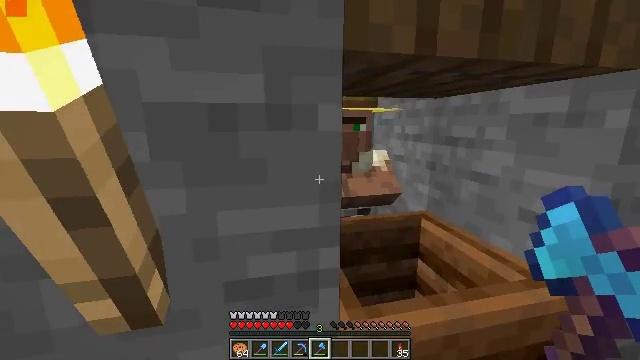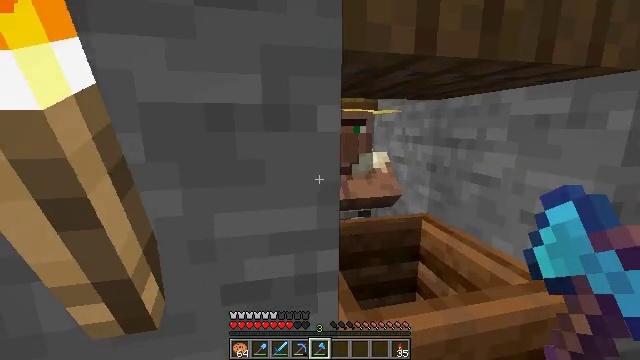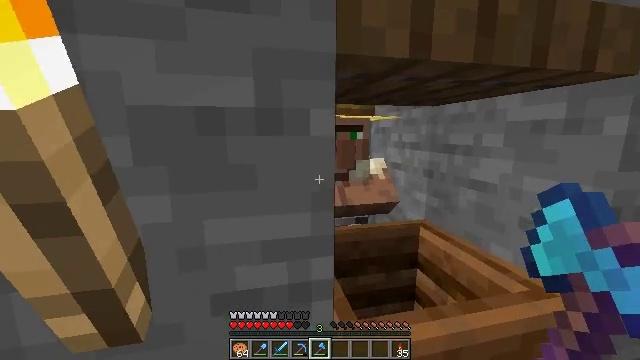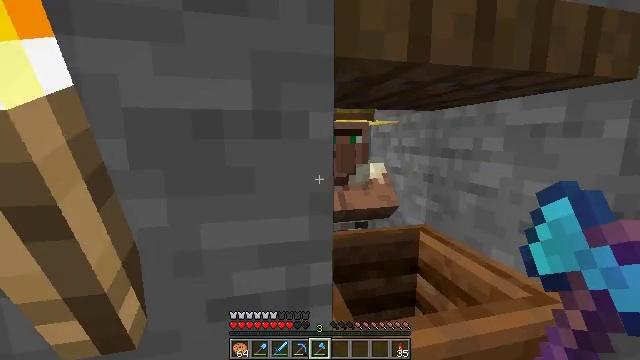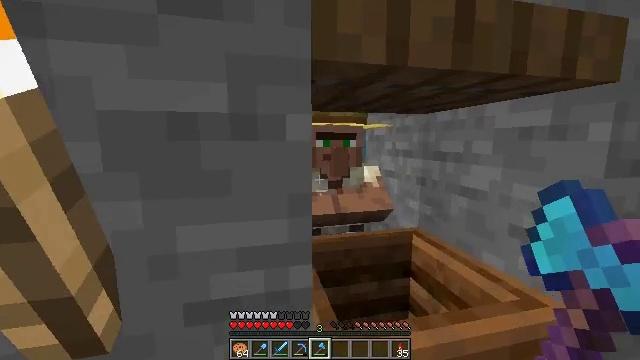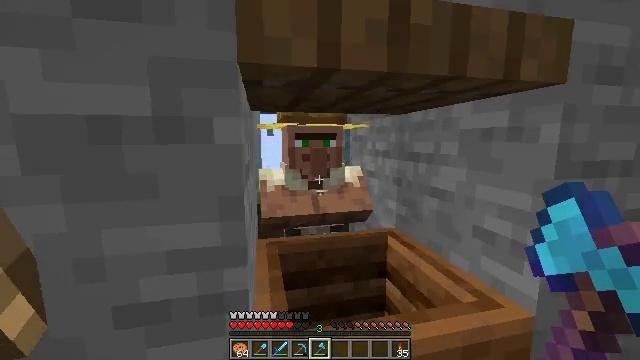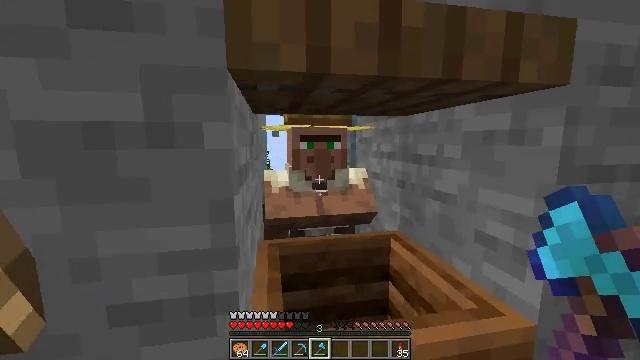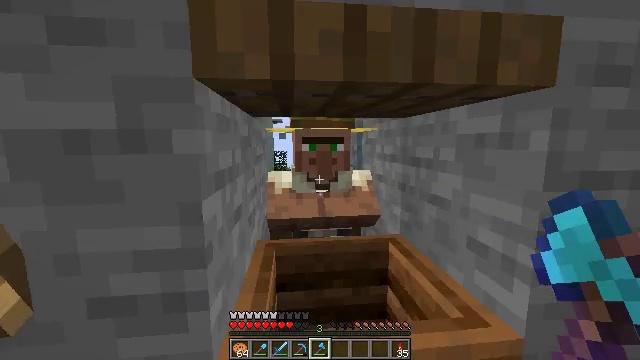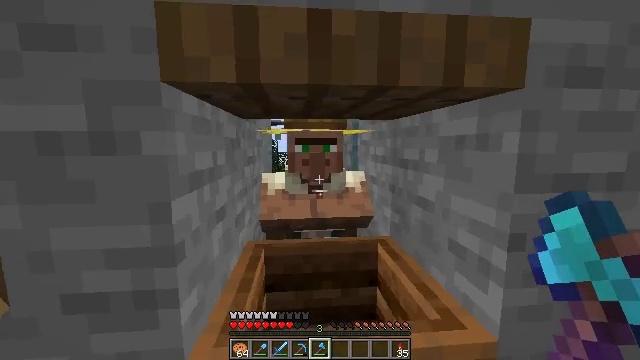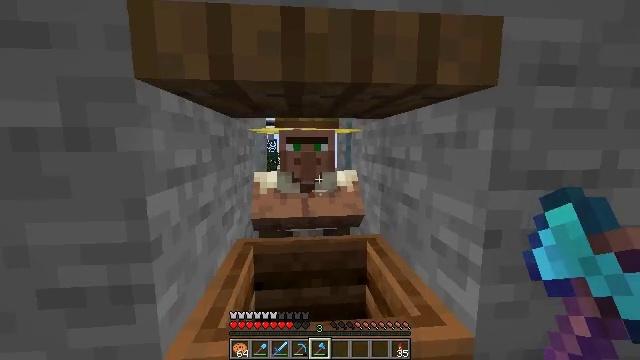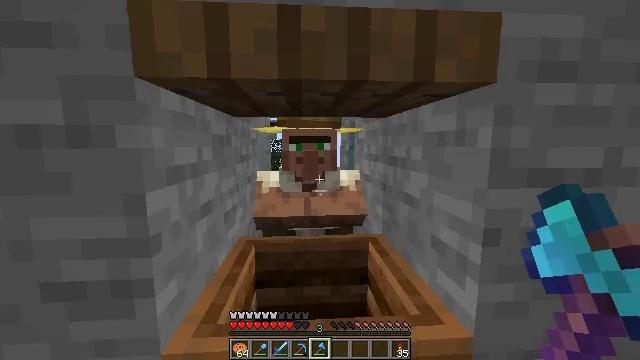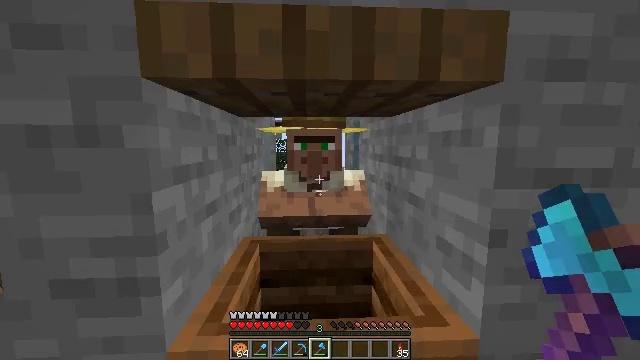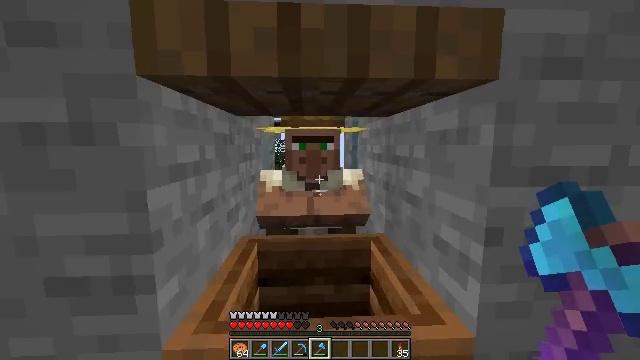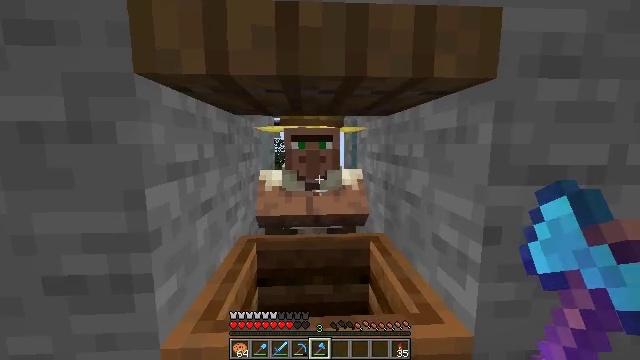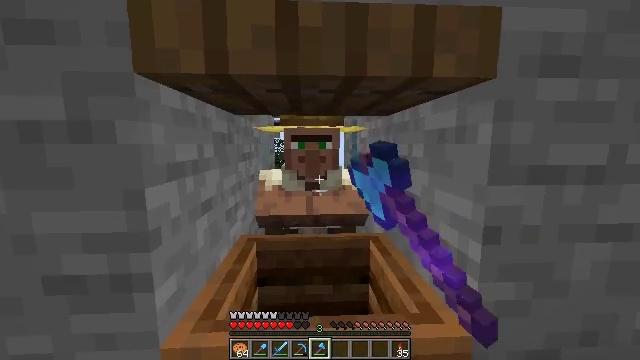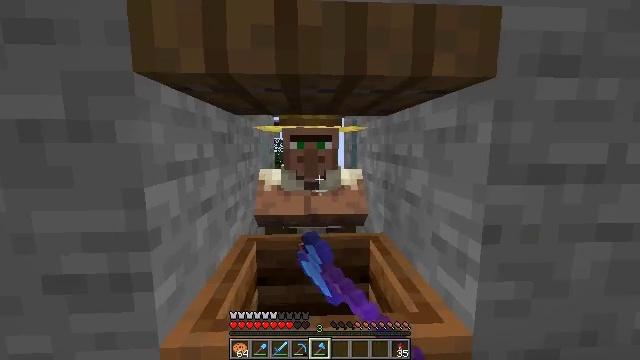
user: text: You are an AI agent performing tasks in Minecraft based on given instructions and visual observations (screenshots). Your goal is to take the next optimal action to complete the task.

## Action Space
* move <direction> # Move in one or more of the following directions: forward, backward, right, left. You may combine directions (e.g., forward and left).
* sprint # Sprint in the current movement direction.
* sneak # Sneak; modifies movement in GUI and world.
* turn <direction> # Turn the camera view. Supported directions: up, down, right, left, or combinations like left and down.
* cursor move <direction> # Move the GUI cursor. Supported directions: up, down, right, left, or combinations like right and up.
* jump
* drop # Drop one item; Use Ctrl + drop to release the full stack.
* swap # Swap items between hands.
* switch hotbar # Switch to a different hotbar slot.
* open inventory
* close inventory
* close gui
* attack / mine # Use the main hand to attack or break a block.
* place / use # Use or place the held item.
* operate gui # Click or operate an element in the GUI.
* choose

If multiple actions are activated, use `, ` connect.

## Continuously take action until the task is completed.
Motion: motion action
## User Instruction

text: Create a golden carrot using the crafting table.
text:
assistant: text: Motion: no_op
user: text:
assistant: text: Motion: turn up
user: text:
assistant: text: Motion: turn up
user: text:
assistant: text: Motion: move right
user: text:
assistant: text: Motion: move right
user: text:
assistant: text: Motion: move right, turn left
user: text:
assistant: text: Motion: turn left
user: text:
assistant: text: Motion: turn left
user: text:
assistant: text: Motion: no_op
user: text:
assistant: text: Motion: turn left
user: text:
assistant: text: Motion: turn left
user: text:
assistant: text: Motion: no_op
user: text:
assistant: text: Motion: use / place
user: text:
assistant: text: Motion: use / place
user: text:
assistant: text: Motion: use / place
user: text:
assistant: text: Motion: no_op
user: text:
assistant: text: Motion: no_op
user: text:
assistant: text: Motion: no_op
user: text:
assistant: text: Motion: no_op
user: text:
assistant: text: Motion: no_op
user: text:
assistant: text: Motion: no_op
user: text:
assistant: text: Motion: no_op
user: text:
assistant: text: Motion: no_op
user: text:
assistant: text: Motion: no_op
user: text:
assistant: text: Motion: no_op
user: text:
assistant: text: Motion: no_op
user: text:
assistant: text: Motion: turn left
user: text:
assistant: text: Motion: turn left
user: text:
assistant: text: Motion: turn left
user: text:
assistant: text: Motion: no_op